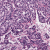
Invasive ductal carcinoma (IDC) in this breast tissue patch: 1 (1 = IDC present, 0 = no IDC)